Question: I set up a build and add two Internal Testers. Immediately after pressing the "Invite" button I noticed that the checkbox next to my email address was the only one that remained checked. The checkbox next to the second tester was unchecked. So I clicked the checkbox and sent another invite, but the same thing happened. I thought nothing of it, figuring it would become checked when he actually installed and tested the app. But he says he never received an invite. Does anyone know if I'm doing anything wrong?

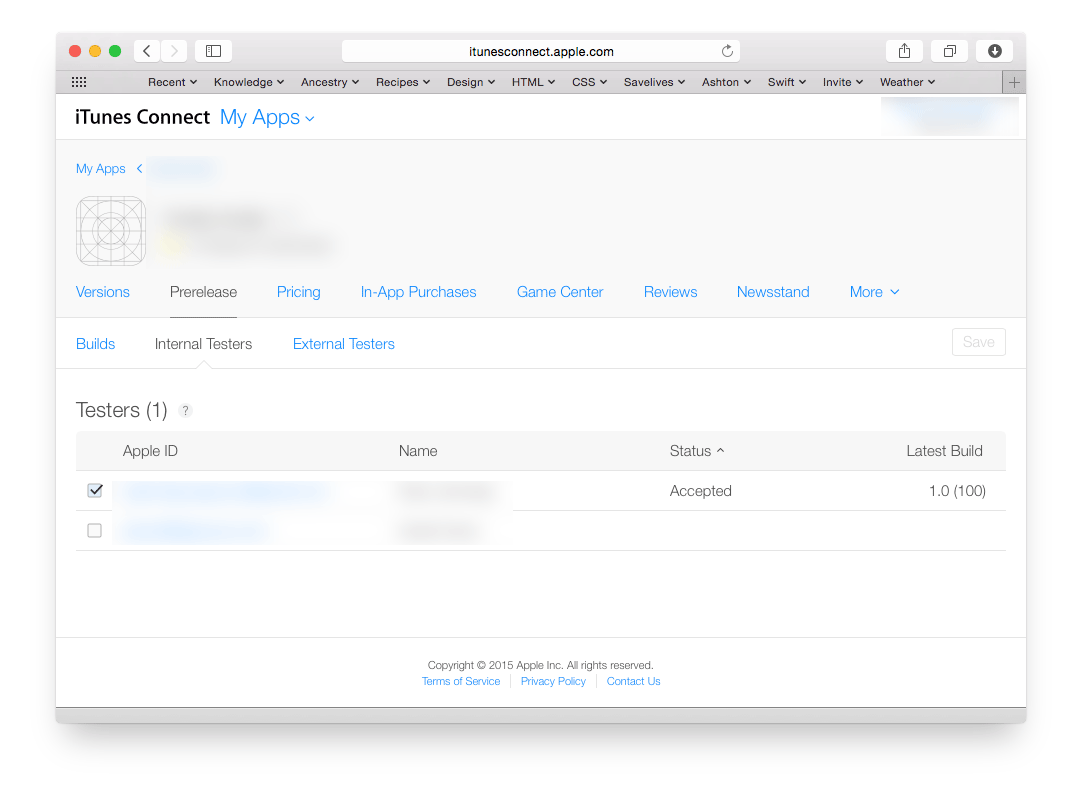
Answer: Check your External Testers list.
You can't have same email/tester exists in both Internal and External testers at the same time.
And, sometimes it does take a while to receive tester emails from Apple.